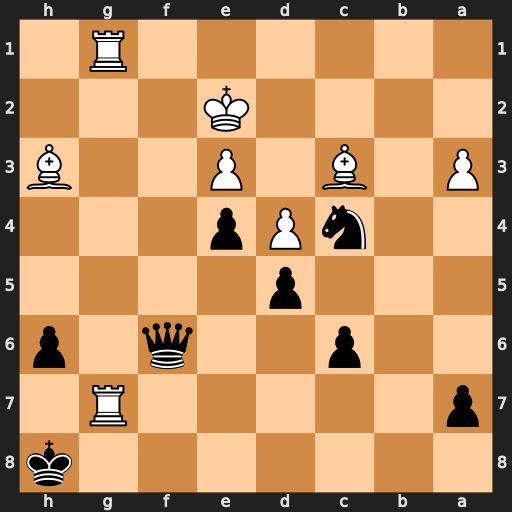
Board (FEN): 7k/p5R1/2p2q1p/3p4/2nPp3/P1B1P2B/4K3/6R1
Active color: b
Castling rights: -
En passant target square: -
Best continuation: Qf3+ Ke1 Qxe3+